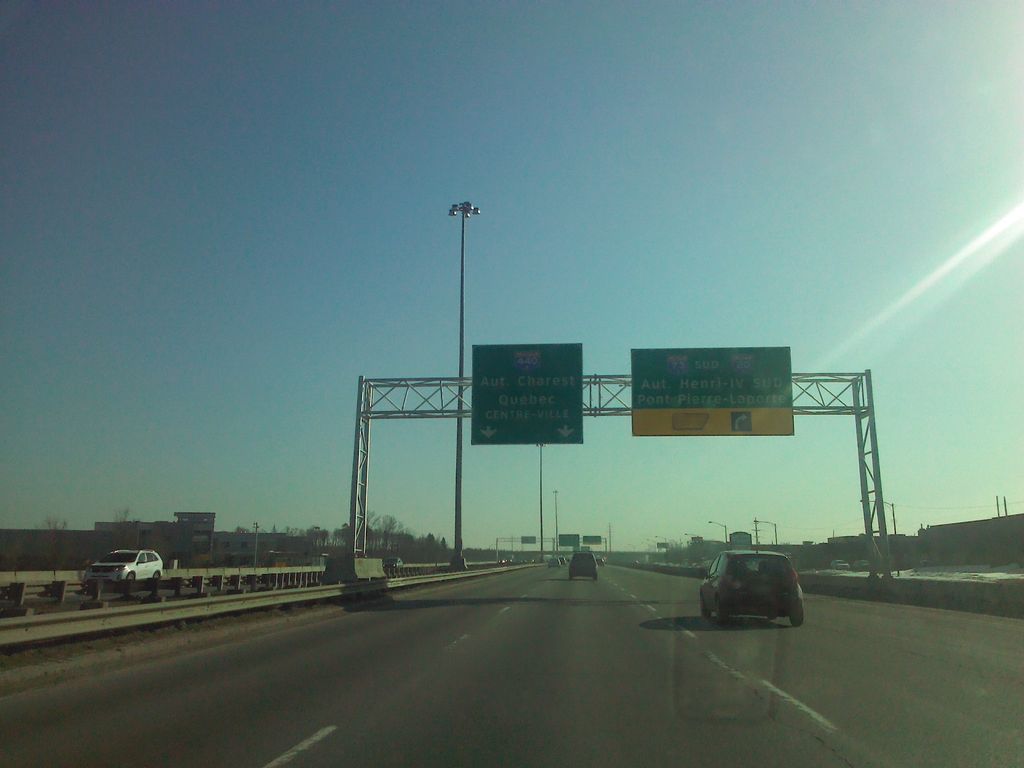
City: quebec_city